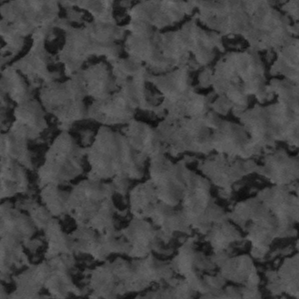
Label: frost